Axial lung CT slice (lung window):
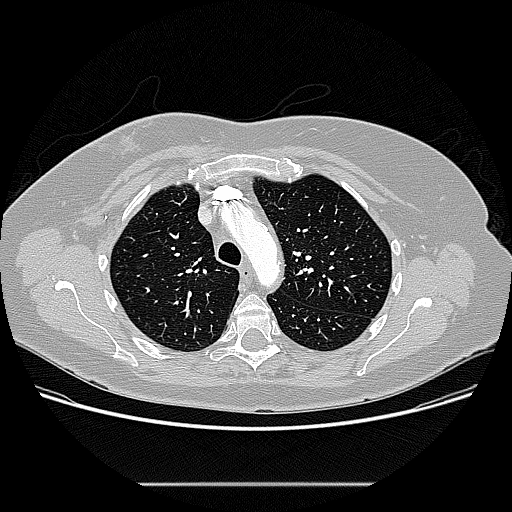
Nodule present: no